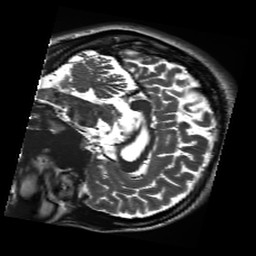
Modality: inplaneT2
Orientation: sagittal
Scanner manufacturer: siemens
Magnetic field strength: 3 T
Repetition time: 11 s
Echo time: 0.059 s